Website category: book
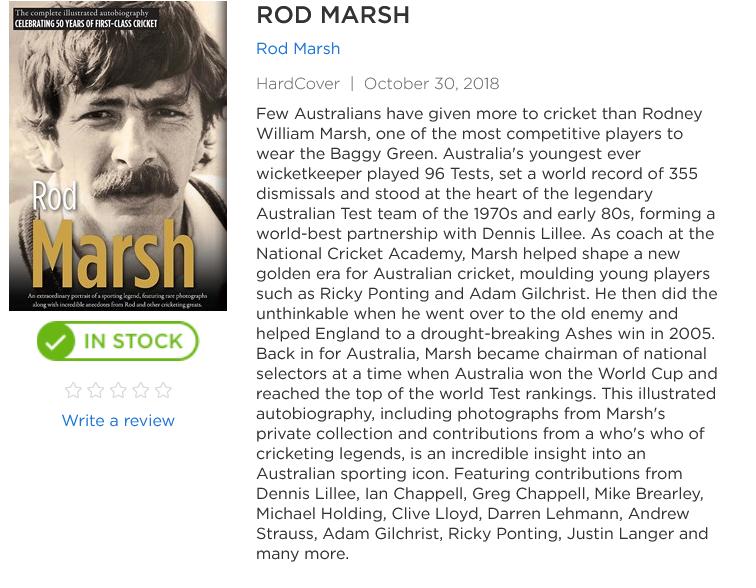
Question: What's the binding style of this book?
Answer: HardCover

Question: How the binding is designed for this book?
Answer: HardCover

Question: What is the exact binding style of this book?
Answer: HardCover

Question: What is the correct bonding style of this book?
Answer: HardCover

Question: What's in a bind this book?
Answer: HardCover

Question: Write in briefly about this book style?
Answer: HardCover

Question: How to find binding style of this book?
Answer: HardCover

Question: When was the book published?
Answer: October 30, 2018

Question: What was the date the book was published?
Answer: October 30, 2018

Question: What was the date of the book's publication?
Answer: October 30, 2018

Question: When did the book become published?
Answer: October 30, 2018

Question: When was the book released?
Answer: October 30, 2018

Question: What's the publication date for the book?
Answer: October 30, 2018